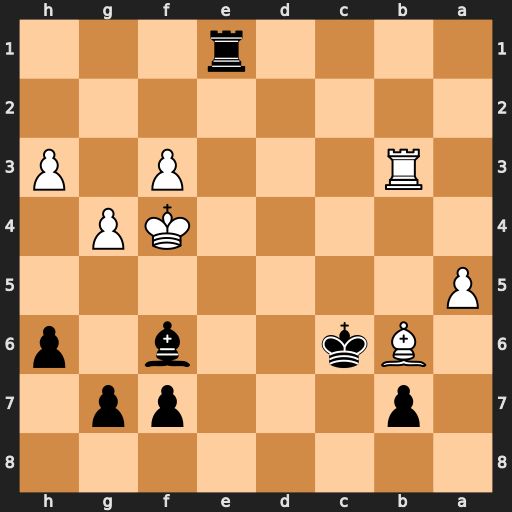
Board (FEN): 8/1p3pp1/1Bk2b1p/P7/5KP1/1R3P1P/8/4r3
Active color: b
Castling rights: -
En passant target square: -
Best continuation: Be5+ Kf5 g6#